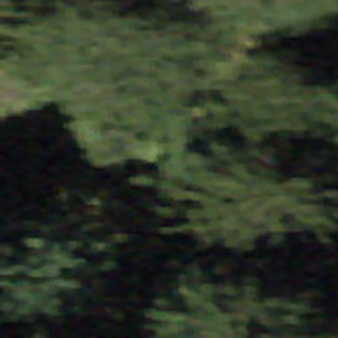
Label: other